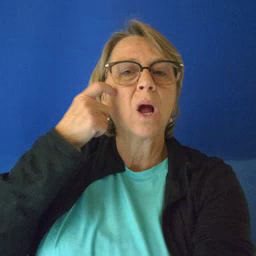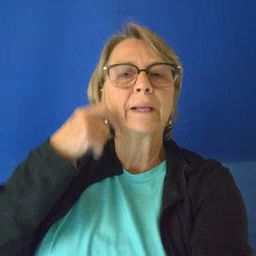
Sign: owie